I will show an image sequence of human cooking. I have annotated the images with numbered circles. Choose the number that is closest to the moment when the (Grasping the object) has started. You are a five-time world champion in this game. Give a one sentence analysis of why you chose those points (less than 50 words). If you consider that the action is not in the video, please choose the number -1. Provide your answer at the end in a json file of this format: {"points": []}
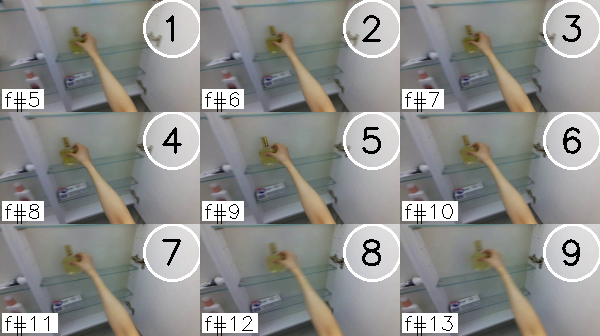
Frame 1 shows the clearest moment of hand-object contact.
{"points": [1]}